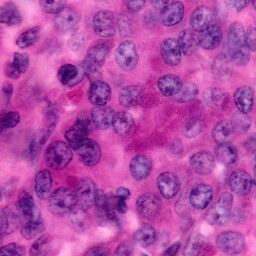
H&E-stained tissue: Pancreatic